Aerial crown-view tile of a tropical tree (Barro Colorado Island, Panama), acquired 20250616:
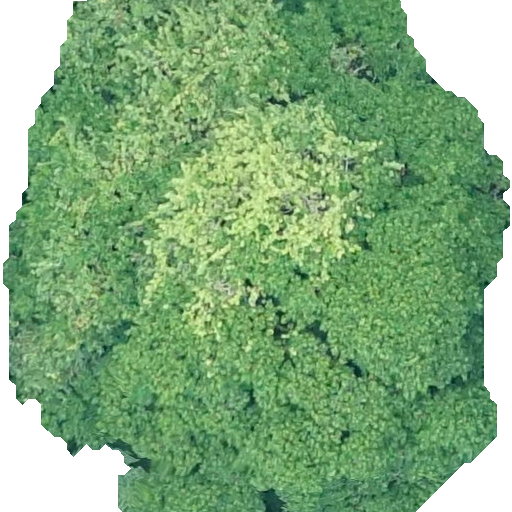
Species: Hura crepitans
GBIF accepted scientific name: Hura crepitans
Crown area: 341.485 m²